Aerial crown-view tile of a tropical tree (Barro Colorado Island, Panama), acquired 20250818:
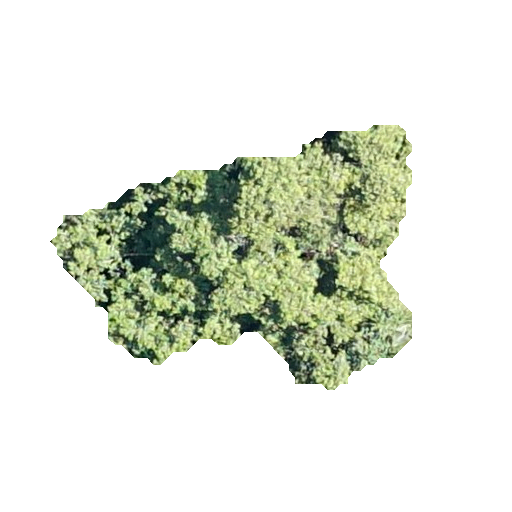
Species: Luehea seemannii
GBIF accepted scientific name: Luehea seemannii
Crown area: 88.241 m²